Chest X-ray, PA view. Patient: 67 years old, sex M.
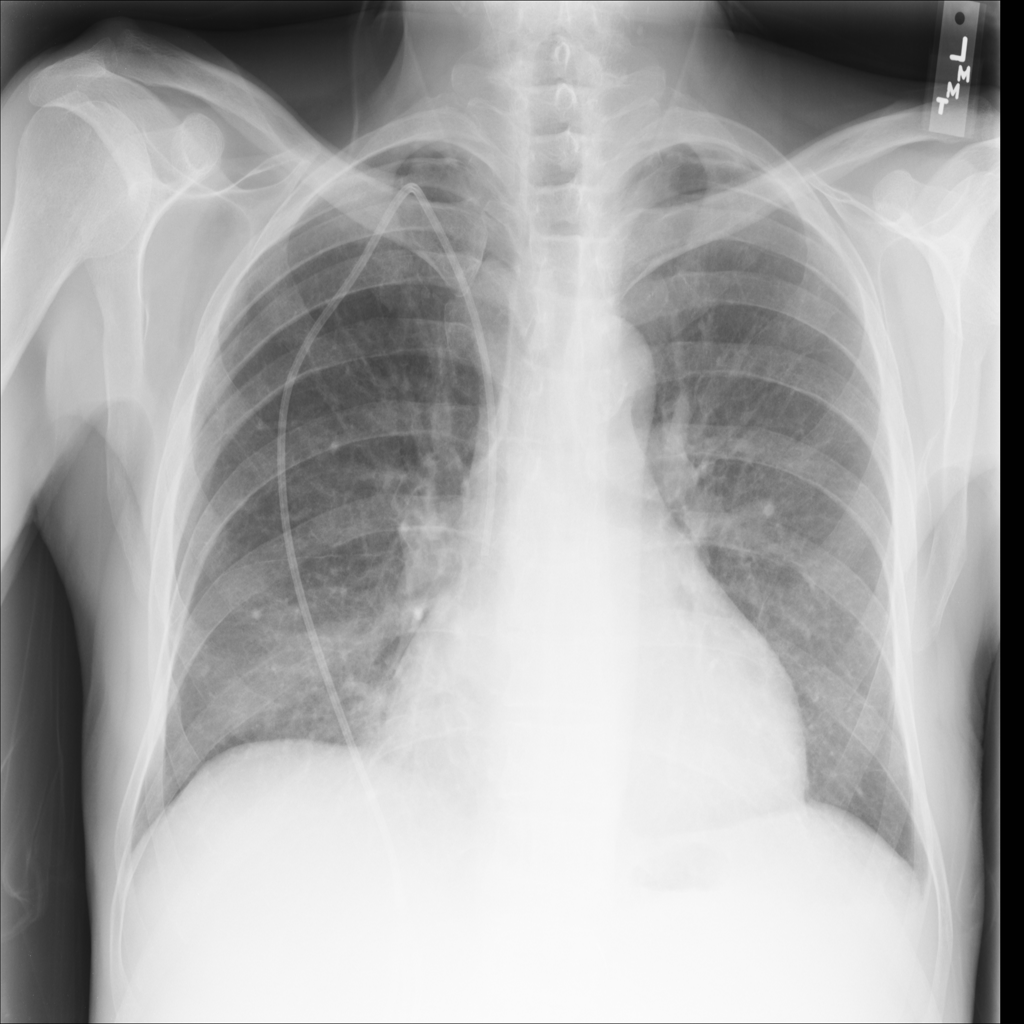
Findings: Infiltration